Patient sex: M
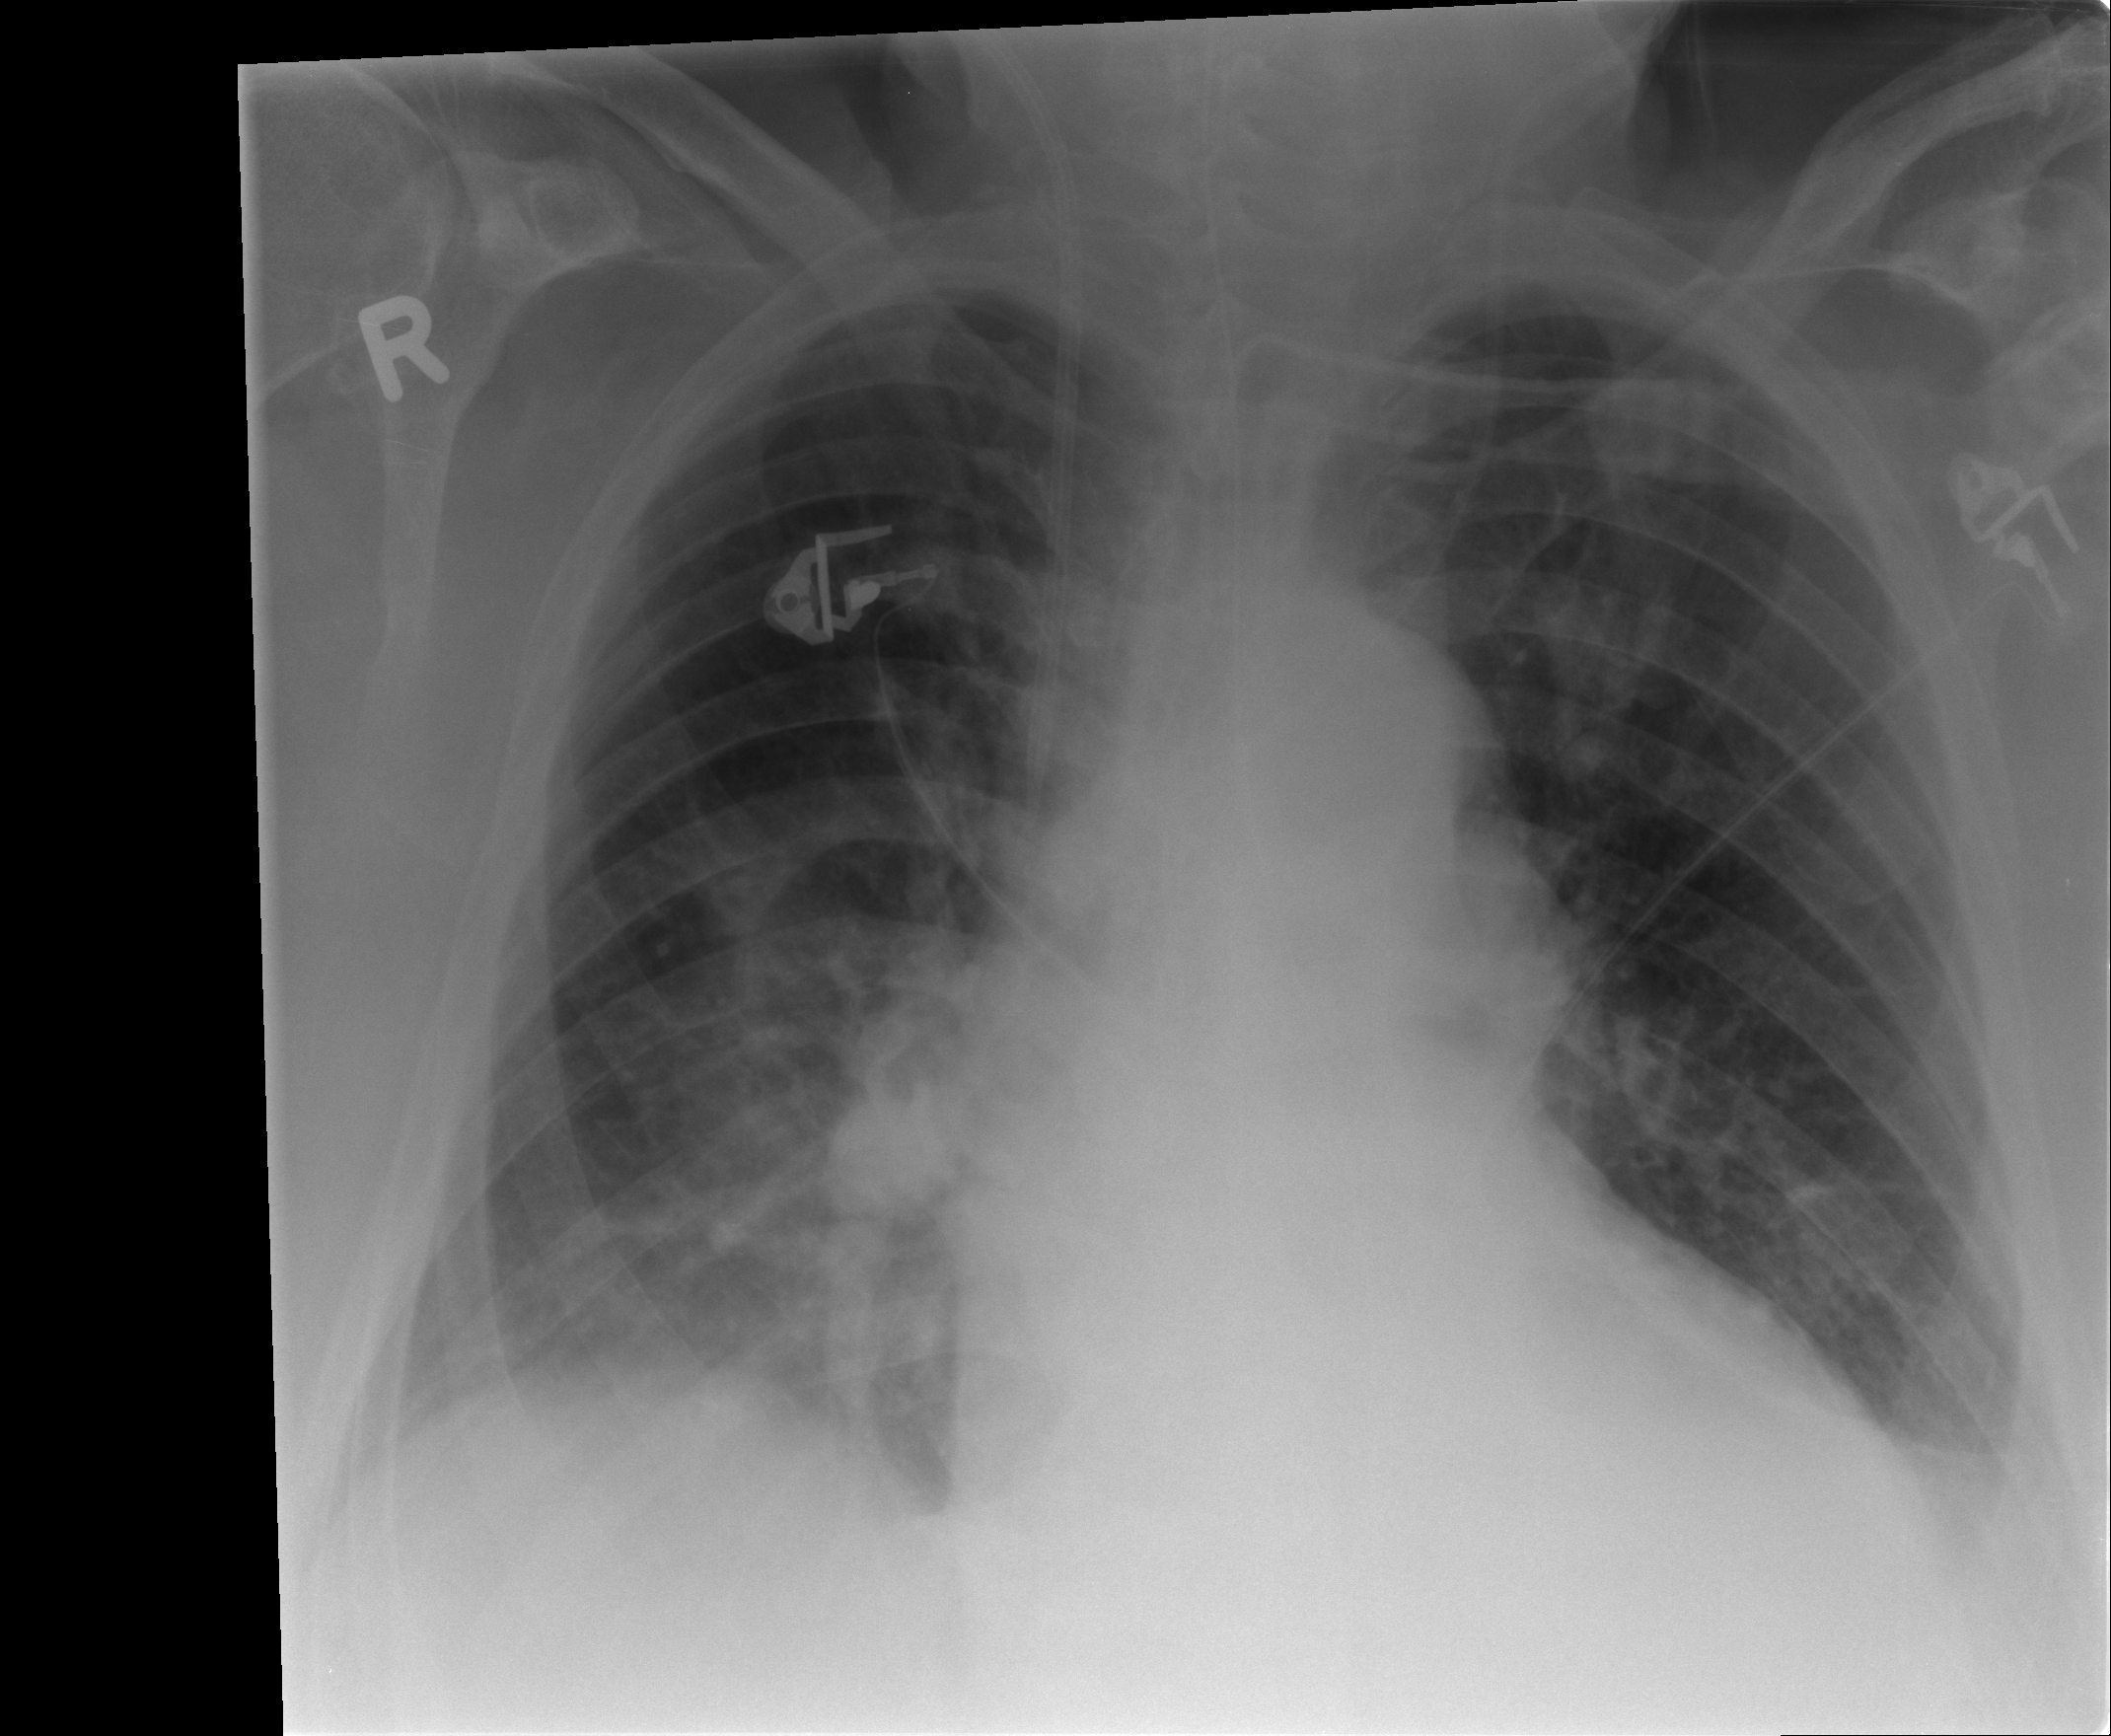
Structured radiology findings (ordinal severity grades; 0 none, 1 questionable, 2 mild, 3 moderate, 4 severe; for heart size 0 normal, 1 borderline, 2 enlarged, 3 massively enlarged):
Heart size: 2
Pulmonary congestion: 2
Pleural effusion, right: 2
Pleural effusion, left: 2
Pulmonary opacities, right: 0
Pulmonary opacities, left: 0
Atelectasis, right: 2
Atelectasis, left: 2